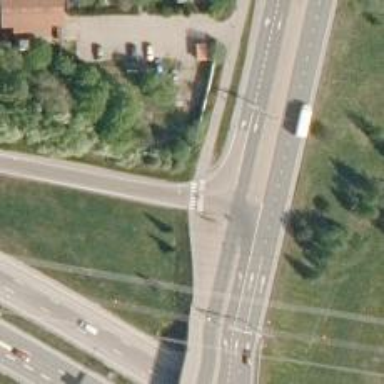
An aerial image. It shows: Trunk link highway with asphalt surface.